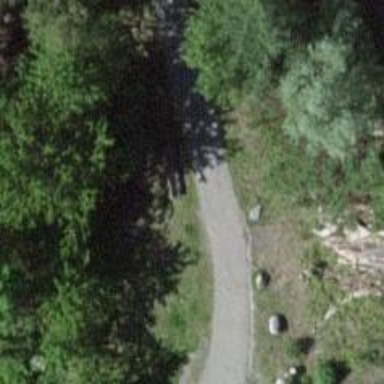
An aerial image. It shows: Bench.